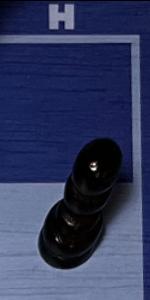
Label: Pawn_Black